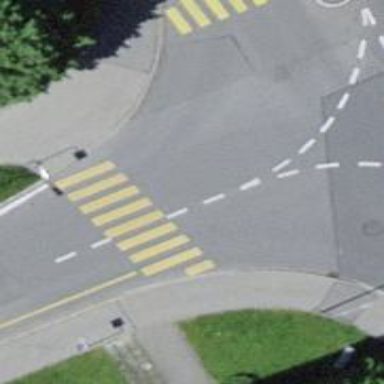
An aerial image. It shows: Marked crossing with zebra stripes on the road.